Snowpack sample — Buffalo Mountain, Silverthorne, Colorado, USA (1/25/25, 10:11 AM MST)
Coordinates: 39.6222, -106.1139
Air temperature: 22 °F
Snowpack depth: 110 cm
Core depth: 30 cm
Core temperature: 42.8 °F
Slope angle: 12°, slope face: 102°
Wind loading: high
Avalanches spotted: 0
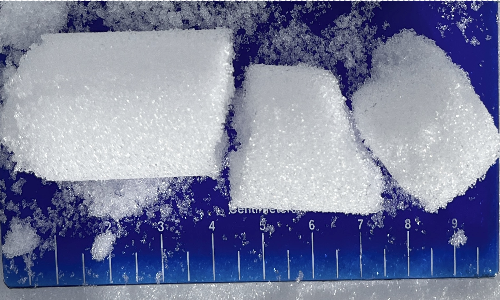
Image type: core
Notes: No avalanches nearby, collected on the outskirts of a fire break 15 meters from the treeline, on way to Buffalo and Red Mountain